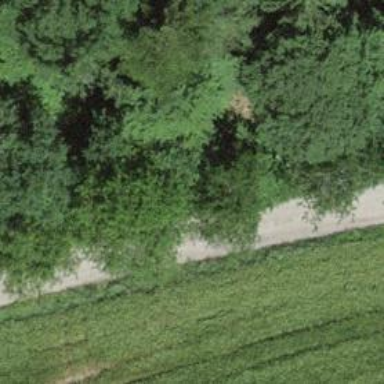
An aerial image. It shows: Unpaved track with grade2 quality type.